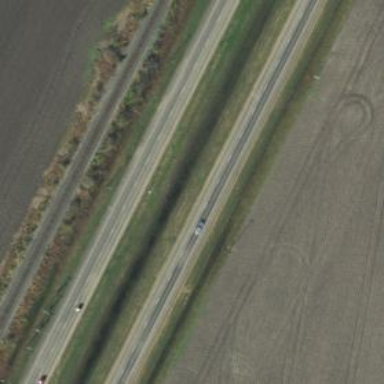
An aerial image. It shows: Asphalt road classified as primary highway.